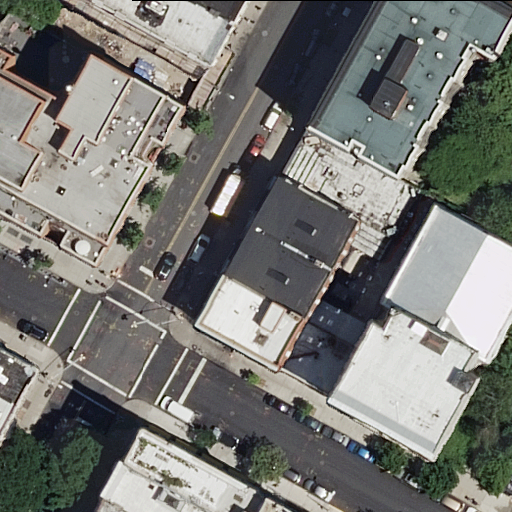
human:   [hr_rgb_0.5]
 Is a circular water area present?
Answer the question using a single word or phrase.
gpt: no

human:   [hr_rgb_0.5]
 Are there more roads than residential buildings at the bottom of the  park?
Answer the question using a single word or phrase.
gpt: no

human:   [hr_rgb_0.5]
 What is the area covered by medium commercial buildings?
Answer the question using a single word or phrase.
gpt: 0m2

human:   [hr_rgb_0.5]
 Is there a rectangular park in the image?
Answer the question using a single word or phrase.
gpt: yes

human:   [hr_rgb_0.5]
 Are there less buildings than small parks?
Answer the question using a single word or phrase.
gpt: no

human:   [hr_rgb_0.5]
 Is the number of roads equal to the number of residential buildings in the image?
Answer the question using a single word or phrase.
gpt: no

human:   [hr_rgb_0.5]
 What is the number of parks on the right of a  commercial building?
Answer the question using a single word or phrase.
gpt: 0

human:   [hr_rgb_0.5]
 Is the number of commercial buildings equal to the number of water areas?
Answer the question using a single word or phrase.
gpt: yes

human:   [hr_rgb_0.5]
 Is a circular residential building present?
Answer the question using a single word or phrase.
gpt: no

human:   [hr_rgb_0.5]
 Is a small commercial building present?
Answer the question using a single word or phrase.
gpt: no

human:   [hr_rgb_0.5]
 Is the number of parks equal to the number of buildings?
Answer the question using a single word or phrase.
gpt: no

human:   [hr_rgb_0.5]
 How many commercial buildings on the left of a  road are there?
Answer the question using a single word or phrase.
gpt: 0

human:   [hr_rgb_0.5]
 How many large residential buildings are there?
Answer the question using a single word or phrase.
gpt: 2

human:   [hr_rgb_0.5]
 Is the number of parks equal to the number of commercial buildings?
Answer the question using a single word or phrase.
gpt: no

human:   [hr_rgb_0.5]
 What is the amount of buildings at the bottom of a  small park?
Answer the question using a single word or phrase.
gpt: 0

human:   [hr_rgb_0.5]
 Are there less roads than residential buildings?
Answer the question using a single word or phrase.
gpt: yes

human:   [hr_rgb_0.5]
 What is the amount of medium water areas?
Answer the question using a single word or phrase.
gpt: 0

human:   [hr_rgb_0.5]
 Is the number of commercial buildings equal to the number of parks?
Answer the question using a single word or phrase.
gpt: no

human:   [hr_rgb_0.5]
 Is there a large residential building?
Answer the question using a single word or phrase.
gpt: yes

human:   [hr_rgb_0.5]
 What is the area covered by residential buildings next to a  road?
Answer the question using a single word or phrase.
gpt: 3207m2

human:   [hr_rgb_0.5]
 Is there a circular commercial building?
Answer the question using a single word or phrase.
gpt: no

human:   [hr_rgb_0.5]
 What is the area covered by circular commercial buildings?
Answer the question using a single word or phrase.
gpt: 0m2

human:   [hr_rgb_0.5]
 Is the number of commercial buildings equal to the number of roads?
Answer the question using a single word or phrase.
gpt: no

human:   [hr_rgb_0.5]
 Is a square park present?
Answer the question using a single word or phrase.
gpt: no

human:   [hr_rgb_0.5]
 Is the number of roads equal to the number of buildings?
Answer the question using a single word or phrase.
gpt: no

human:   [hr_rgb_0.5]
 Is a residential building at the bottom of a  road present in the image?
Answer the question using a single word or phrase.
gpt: yes

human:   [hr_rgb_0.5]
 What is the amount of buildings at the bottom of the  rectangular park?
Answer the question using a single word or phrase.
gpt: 8

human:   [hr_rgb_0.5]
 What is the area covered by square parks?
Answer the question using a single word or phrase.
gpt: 0m2

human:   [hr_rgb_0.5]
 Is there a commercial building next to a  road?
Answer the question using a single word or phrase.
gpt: no

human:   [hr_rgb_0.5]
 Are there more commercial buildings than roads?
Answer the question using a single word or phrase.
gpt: no

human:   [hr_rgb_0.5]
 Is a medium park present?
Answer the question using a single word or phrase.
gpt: no

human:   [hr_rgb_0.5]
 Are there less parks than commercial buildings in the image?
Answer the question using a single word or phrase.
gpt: no

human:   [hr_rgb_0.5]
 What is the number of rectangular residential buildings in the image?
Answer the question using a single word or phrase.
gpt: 8

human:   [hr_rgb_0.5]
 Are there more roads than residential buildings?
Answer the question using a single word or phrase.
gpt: no

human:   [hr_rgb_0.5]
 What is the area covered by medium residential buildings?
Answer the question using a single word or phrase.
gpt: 1634m2

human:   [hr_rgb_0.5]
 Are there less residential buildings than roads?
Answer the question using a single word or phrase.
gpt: no